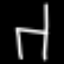
Label: chair